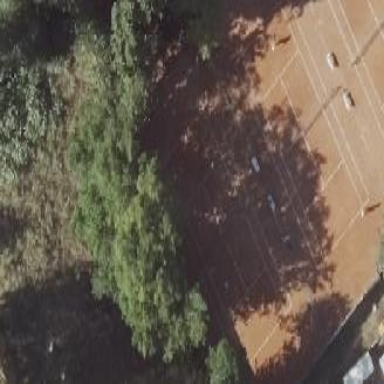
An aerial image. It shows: Tennis court on the leisure land pitch.